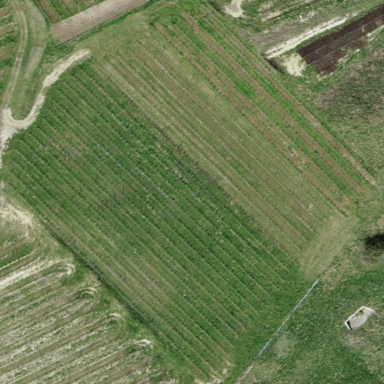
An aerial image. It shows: Beautiful vineyard in the countryside.